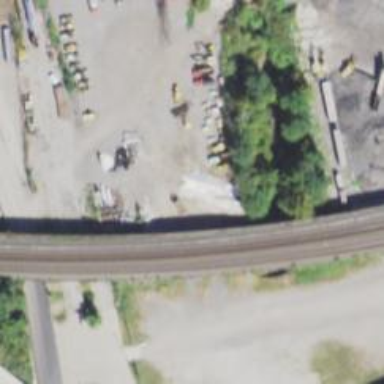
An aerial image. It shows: Railway bridge over siding.